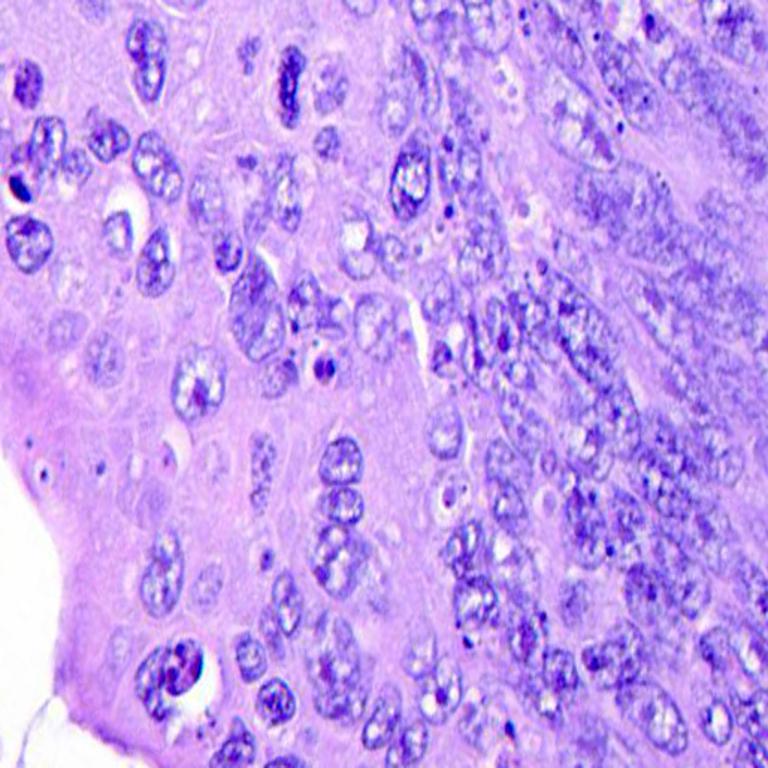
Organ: colon
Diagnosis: adenocarcinomas